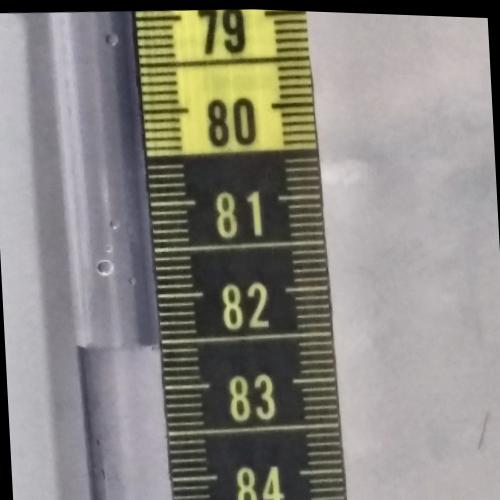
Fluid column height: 82.5 cm